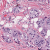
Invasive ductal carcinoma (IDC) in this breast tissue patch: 1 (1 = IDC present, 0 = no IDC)